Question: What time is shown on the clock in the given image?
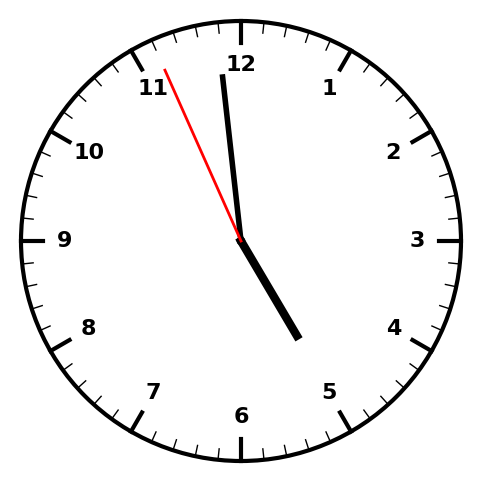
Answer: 04:58:56